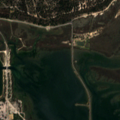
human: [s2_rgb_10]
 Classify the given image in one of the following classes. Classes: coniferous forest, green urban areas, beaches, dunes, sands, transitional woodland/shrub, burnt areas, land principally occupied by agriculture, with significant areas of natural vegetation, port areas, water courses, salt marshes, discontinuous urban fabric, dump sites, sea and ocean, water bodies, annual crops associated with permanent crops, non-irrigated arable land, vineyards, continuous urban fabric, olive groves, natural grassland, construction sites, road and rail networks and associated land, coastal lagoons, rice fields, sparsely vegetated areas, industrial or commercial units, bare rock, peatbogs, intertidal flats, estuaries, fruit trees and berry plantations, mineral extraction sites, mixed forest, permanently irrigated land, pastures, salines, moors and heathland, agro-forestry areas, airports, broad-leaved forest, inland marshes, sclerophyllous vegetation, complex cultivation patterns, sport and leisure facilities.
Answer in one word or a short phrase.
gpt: industrial or commercial units, port areas, coniferous forest, beaches, dunes, sands, salt marshes, estuaries